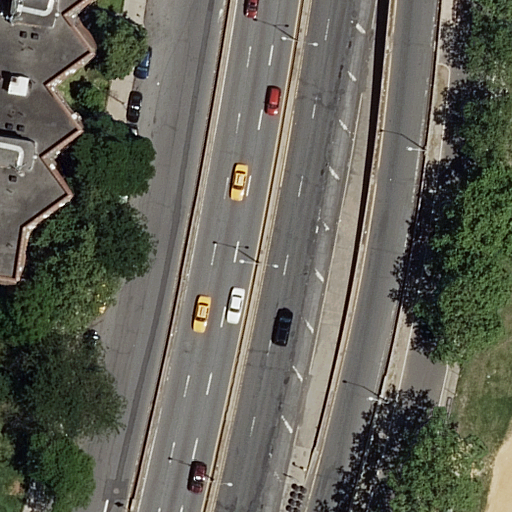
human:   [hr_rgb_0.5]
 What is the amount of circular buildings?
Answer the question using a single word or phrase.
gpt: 0

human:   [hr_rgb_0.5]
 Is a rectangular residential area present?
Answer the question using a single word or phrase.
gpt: yes

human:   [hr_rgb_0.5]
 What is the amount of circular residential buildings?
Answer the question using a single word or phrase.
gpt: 0

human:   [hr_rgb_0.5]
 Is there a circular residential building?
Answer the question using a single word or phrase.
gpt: no

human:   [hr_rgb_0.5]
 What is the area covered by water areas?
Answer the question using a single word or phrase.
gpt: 0m2

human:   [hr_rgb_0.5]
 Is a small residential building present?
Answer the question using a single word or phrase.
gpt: no

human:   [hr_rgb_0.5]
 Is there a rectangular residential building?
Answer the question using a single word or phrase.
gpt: no

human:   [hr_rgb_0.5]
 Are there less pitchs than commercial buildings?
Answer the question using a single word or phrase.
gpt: no

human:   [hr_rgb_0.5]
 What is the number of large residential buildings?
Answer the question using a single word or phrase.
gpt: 1

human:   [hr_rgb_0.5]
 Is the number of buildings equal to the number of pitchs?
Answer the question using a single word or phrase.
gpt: yes

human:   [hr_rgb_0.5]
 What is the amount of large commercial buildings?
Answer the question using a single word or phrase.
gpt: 0

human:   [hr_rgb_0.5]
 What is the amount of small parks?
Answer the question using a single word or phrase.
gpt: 0

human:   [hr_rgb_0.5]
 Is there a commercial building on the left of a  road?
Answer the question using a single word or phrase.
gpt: no

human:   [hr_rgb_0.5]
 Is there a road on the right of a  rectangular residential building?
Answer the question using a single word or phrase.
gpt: no

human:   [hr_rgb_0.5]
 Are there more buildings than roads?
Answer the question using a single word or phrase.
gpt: no

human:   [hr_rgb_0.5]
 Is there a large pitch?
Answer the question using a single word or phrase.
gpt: yes

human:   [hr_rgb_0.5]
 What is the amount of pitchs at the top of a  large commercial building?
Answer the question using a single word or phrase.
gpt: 0

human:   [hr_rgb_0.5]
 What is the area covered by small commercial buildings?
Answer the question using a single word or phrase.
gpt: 0m2

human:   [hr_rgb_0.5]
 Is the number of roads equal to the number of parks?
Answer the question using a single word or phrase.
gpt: no

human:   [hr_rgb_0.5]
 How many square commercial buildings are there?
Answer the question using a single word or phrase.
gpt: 0

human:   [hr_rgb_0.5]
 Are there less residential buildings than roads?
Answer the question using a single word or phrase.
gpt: yes

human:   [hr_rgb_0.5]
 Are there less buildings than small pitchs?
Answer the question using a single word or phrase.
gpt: no

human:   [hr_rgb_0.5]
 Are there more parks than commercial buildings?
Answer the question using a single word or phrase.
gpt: yes

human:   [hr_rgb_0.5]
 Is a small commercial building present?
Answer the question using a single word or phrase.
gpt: no

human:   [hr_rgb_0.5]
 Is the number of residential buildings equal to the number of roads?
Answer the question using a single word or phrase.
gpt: no

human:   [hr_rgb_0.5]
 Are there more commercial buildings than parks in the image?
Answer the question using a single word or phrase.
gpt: no

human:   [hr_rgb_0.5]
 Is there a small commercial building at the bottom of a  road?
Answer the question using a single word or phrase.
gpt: no

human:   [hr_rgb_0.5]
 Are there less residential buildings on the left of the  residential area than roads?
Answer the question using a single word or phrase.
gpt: yes

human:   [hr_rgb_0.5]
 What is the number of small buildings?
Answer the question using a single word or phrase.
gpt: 0

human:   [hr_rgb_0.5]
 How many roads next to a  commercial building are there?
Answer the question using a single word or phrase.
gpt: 0

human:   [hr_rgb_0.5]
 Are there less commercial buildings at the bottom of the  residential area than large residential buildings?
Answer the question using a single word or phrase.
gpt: yes

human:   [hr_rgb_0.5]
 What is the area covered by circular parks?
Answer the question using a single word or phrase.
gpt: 0m2

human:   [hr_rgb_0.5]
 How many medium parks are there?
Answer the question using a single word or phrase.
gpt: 0

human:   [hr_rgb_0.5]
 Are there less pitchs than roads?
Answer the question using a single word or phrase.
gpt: yes

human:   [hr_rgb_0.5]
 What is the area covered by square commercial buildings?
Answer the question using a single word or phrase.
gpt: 0m2

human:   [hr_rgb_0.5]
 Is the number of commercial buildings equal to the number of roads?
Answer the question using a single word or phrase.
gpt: no